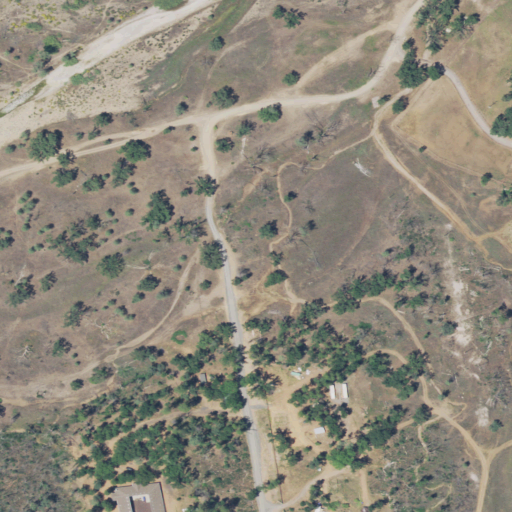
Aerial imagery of plain(s) in California named Dead Horse Flat containing grassland, open development, shrub, herbaceous wetlands, woody wetlands, low intensity development, medium intensity development, and open water